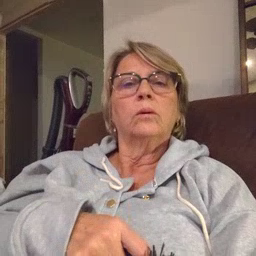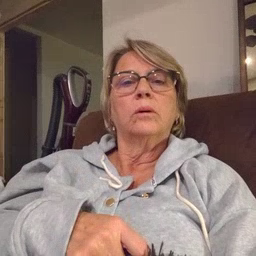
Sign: down